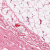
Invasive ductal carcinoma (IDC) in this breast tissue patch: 0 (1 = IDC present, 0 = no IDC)